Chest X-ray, PA view. Patient: 57 years old, sex F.
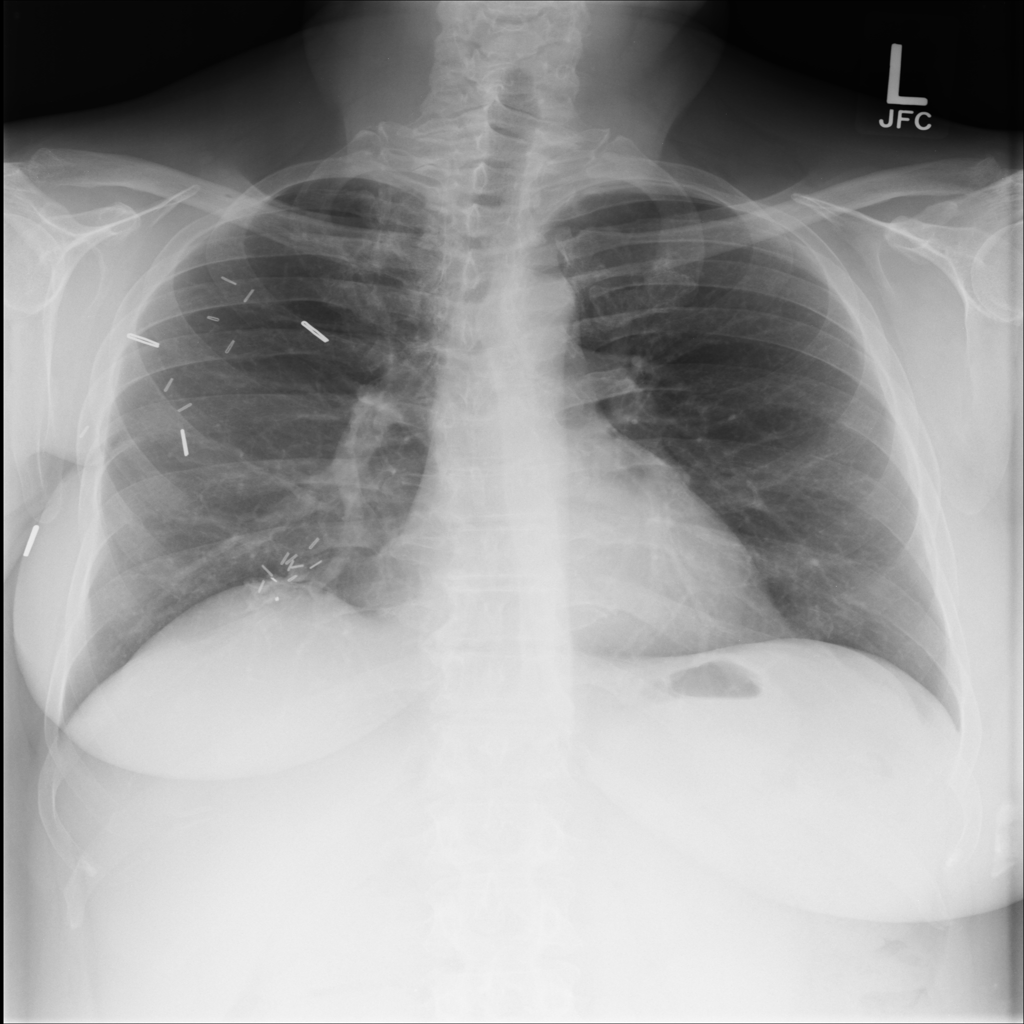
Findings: Atelectasis, Fibrosis